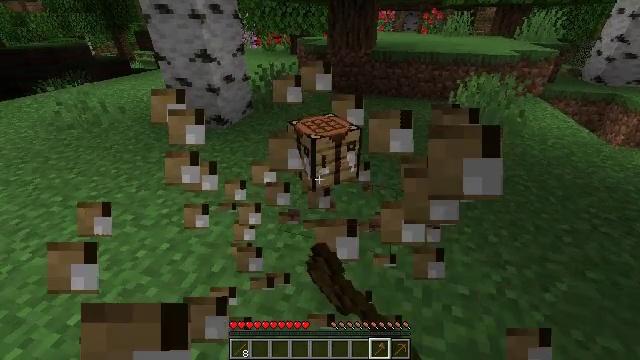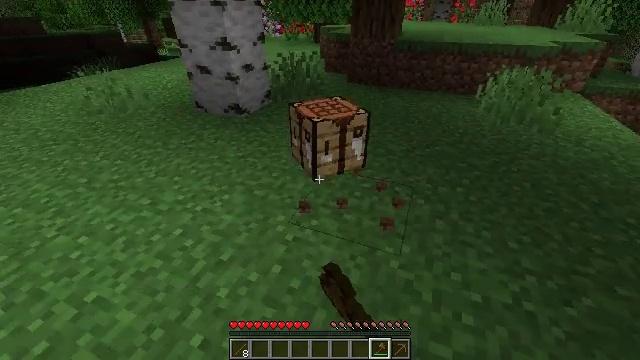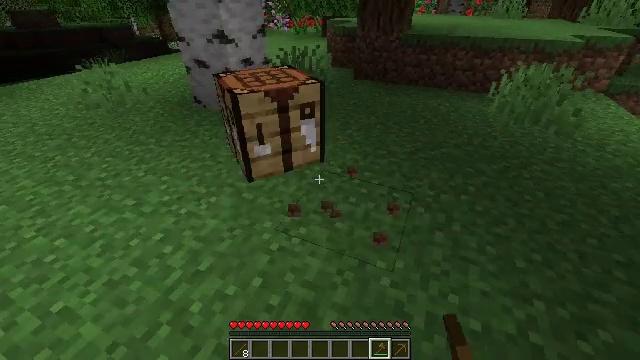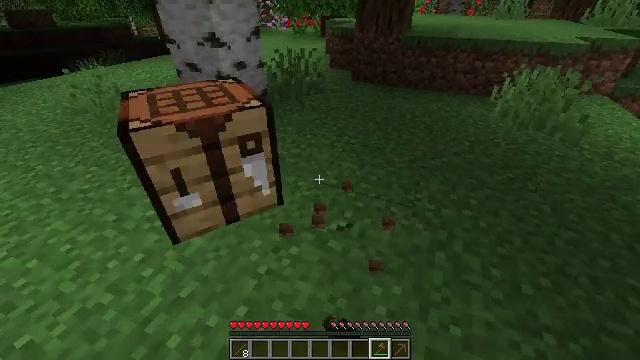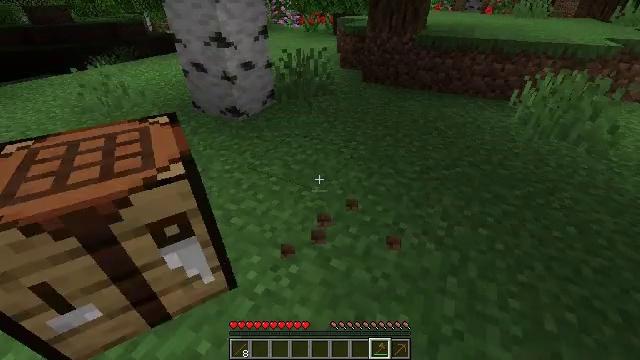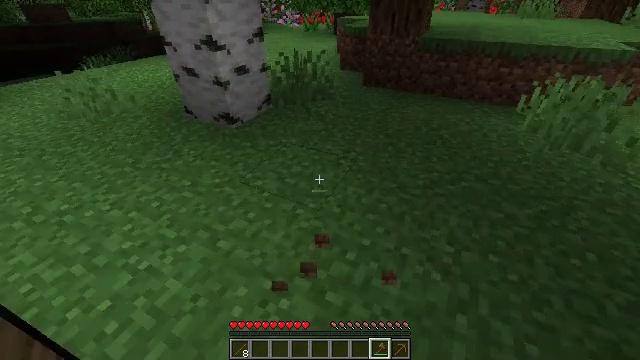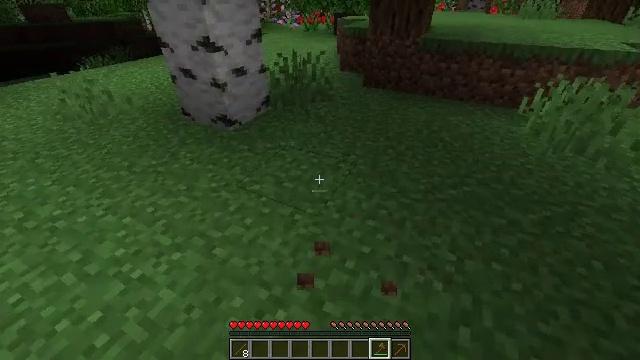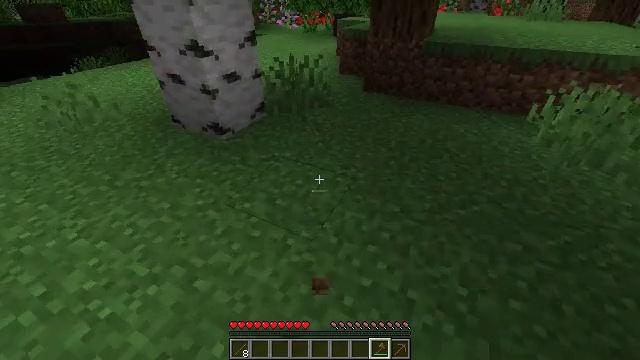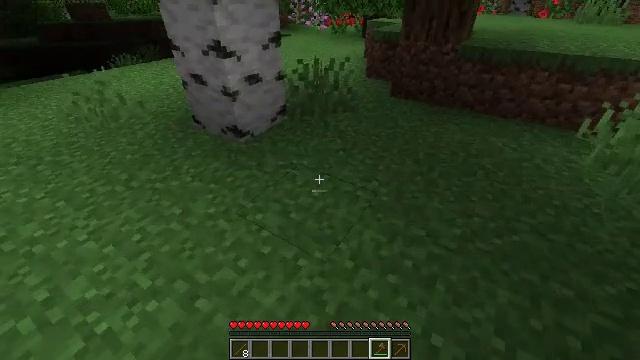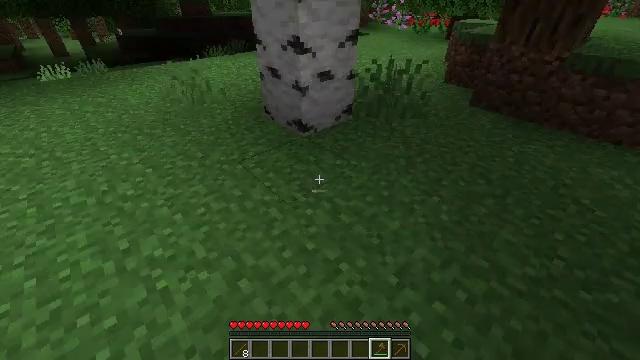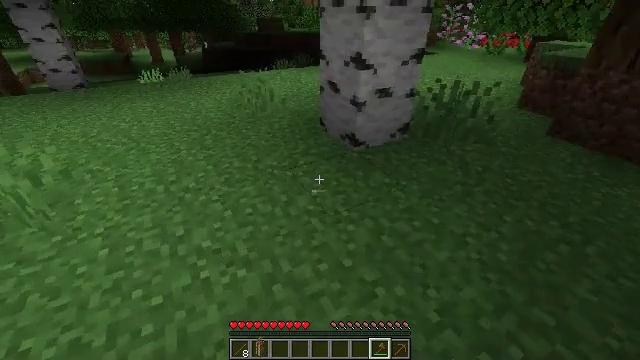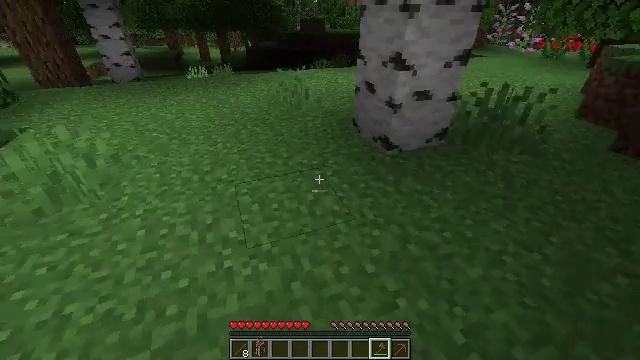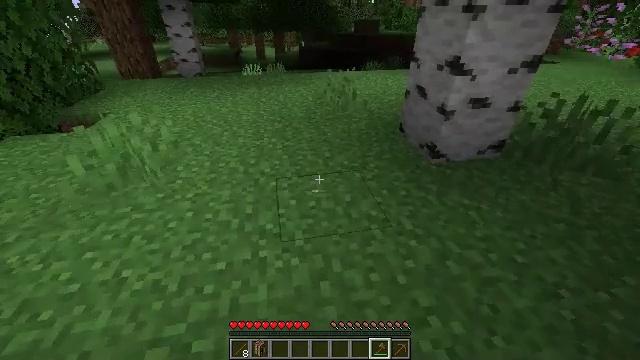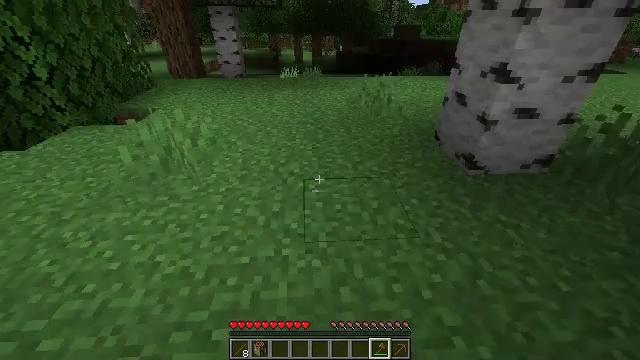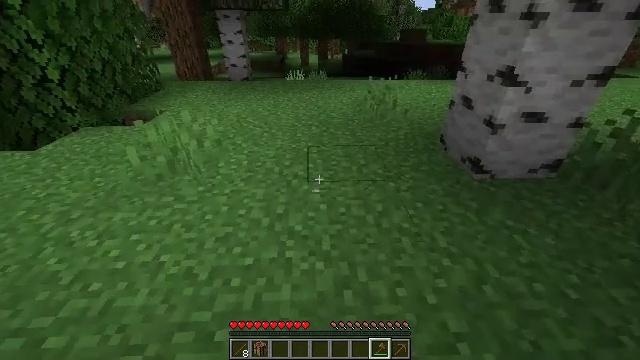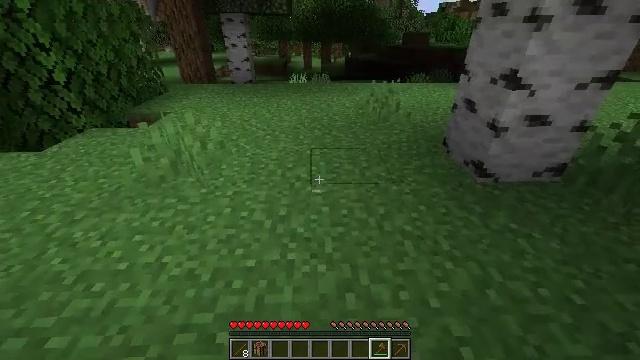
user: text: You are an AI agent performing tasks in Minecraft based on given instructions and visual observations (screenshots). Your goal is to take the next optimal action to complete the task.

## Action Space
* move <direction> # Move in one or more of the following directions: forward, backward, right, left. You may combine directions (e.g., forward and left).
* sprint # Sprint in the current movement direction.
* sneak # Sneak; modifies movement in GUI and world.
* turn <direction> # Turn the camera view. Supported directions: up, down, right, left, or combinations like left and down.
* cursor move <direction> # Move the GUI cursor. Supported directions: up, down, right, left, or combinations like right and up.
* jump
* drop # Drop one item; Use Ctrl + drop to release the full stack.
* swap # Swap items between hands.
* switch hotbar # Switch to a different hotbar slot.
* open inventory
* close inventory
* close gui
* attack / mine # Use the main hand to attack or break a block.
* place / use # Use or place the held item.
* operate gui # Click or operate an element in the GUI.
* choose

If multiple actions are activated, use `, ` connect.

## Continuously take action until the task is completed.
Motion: motion action
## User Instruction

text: Pick up the lilac.
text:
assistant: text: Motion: move forward and move right, turn left and down, attack / mine
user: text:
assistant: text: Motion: move forward, turn left and down, attack / mine
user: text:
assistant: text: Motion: move forward, attack / mine
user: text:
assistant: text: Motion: move forward, turn left
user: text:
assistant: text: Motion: move forward
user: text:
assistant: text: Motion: move forward
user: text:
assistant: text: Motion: move forward
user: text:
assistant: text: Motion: turn left
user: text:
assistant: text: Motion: turn left
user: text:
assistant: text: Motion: turn left and up
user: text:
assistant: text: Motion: turn left
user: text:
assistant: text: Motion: turn left
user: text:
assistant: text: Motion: turn left
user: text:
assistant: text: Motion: turn left
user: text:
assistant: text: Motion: no_op
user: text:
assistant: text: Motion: no_op
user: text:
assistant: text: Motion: no_op
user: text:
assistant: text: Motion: no_op
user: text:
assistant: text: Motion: turn right and up
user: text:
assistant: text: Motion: turn right and up
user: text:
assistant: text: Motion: turn right and up
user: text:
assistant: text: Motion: turn right
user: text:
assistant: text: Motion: no_op
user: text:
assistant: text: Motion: move forward
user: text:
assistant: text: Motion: move forward
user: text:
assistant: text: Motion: move forward
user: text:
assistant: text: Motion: move forward
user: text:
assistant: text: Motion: move forward
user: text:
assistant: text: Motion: move forward and move left
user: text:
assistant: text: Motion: move forward and move left